Question: Here's my issue : I need to get a list of resources from a web services, and deserialize it into object. But it doesn't work, despite the facts my code worked with another xml file. So I can't figure why it doesn't work, and I'm stuck with that !
Here's the XML :
'''
<ResourceDataSet xmlns="http://schemas.microsoft.com/office/project/server/webservices/ResourceDataSet/">
<Resources>
<RES_UID>blabla</RES_UID>
<RES_NAME>blabla</RES_NAME>
<RES_CODE>blabla</RES_CODE>
<RES_GROUP>blabla</RES_GROUP>
<RES_COST_CENTER>blabla</RES_COST_CENTER>
</Resources>
<Resources>
<RES_UID>blabla</RES_UID>
<RES_NAME>blabla</RES_NAME>
<RES_CODE>blabla</RES_CODE>
<RES_GROUP>blabla</RES_GROUP>
<RES_COST_CENTER>blabla</RES_COST_CENTER>
</Resources>
<Resources>
<RES_UID>blabla</RES_UID>
<RES_NAME>blabla</RES_NAME>
<RES_CODE>blabla</RES_CODE>
<RES_GROUP>blabla</RES_GROUP>
<RES_COST_CENTER>blabla</RES_COST_CENTER>
</Resources>
</ResourceDataSet>
'''
The class I want to deserialize into :
'''
using System;
using System.Collections.Generic;
using System.Linq;
using System.Text;
using System.Xml;
using System.Xml.Serialization;
using System.Threading.Tasks;
using System.Collections;
namespace TestWPF
{
[Serializable()]
public class Employee
{
[System.Xml.Serialization.XmlElement("RES_UID")]
public int RES_UID { get; set; }
[System.Xml.Serialization.XmlElement("RES_NAME")]
public String RES_NAME { get; set; }
[System.Xml.Serialization.XmlElement("RES_CODE")]
public String RES_CODE { get; set; }
[System.Xml.Serialization.XmlElement("RES_GROUP")]
public String RES_GROUP { get; set; }
[System.Xml.Serialization.XmlElement("RES_COST_CENTER")]
public String RES_COST_CENTER { get; set; }
public Employee()
{ }
public Employee(int r_id, String res_name, String res_code, String res_group, String res_cost_center)
{
this.RES_UID = r_id;
this.RES_NAME = res_name;
this.RES_CODE = res_code;
this.RES_GROUP = res_group;
this.RES_COST_CENTER = res_cost_center;
}
}
[Serializable()]
[System.Xml.Serialization.XmlRoot("ResourceDataSet")]
public class EmployeeList //: IEnumerator, IEnumerable
{
public EmployeeList() {Items = new List<Employee>();}
[XmlArray("ResourceDataSet")]
[XmlArrayItem("Resources")]
public List<Employee> Items {get;set;}
}
}
'''
And the code I use to deserialize :
'''
EmployeeList lstEmployee = null;
XmlSerializer xs = new XmlSerializer(typeof(ServersList));
StreamReader sr = new StreamReader("testEmployee.xml");
lstEmployee = (EmployeeList)serializer.Deserialize(sr);
reader.Close();
for (int i = 0; i < lstEmployee.Items.Count(); i++)
{
MessageBox.Show(lstEmployee.Items[i].RES_NAME);
}
'''
And when I try to launch I receive this error message :

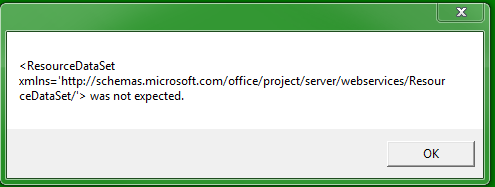
Answer: Firstly your xml file is invalid - RES_UID is expecting an int, so even when you get your serialization working you'll run into that problem.
You're also not taking into account the namespace. The following class works:
'''
[Serializable()]
public class Employee
{
[System.Xml.Serialization.XmlElement("RES_UID")]
public int RES_UID { get; set; }
[System.Xml.Serialization.XmlElement("RES_NAME")]
public String RES_NAME { get; set; }
[System.Xml.Serialization.XmlElement("RES_CODE")]
public String RES_CODE { get; set; }
[System.Xml.Serialization.XmlElement("RES_GROUP")]
public String RES_GROUP { get; set; }
[System.Xml.Serialization.XmlElement("RES_COST_CENTER")]
public String RES_COST_CENTER { get; set; }
public Employee()
{ }
public Employee(int r_id, String res_name, String res_code, String res_group, String res_cost_center)
{
this.RES_UID = r_id;
this.RES_NAME = res_name;
this.RES_CODE = res_code;
this.RES_GROUP = res_group;
this.RES_COST_CENTER = res_cost_center;
}
}
[Serializable()]
[System.Xml.Serialization.XmlRoot("ResourceDataSet", Namespace = "http://schemas.microsoft.com/office/project/server/webservices/ResourceDataSet/")]
public class EmployeeList //: IEnumerator, IEnumerable
{
public EmployeeList() {Items = new List<Employee>();}
[XmlElement("Resources", Type = typeof(Employee))]
public List<Employee> Items {get;set;}
}
}
'''
and your calling code with the typos fixed:
'''
EmployeeList lstEmployee = null;
XmlSerializer xs = new XmlSerializer(typeof(EmployeeList));
StreamReader sr = new StreamReader("testEmployee.xml");
lstEmployee = (EmployeeList)xs.Deserialize(sr);
sr.Close();
for (int i = 0; i < lstEmployee.Items.Count(); i++)
{
MessageBox.Show(lstEmployee.Items[i].RES_NAME);
}
'''
Remember to fix your xml to be ints otherwise it still won't work